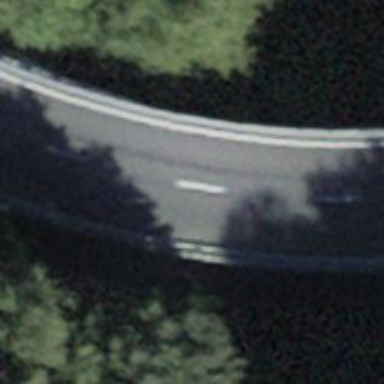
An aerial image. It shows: Asphalt tertiary road on bridge.